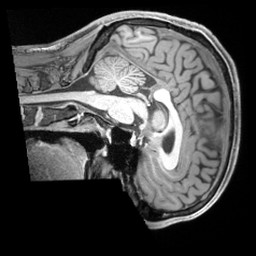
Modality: T1w
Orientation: sagittal
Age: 31
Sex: male
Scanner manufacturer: siemens
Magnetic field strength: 3 T
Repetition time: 2.2 s
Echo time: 0.00218 s